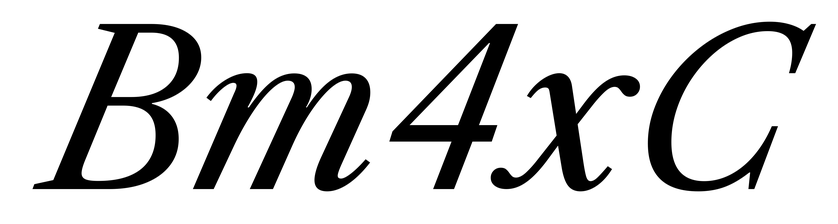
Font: LibreCaslonText-Italic_Italic